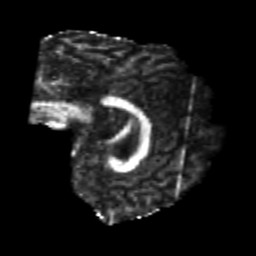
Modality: FA
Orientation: sagittal
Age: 23
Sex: male
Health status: healthy
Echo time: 0.074 s